Question: I implemented the following Silverlight app after seeing <URL>, here's my code:
'''
public partial class MainPage : UserControl
{
private Point lastMousePos = new Point();
private double zoom = 1;
private Point lastMouseLogicaPos = new Point();
private Point lastMouseViewPort = new Point();
private bool duringDrag = false;
private bool duringOpen = false;
private List<Dot> dots = new List<Dot>();
private bool addDot = false;
public MainPage()
{
InitializeComponent();
this.MouseMove += delegate(object sender, MouseEventArgs e)
{ this.lastMousePos = e.GetPosition(this.ZoomImage); };
ZoomImage.MouseWheel += new MouseWheelEventHandler(ZoomImage_MouseWheel);
this.ZoomImage.UseSprings = false;
}
private void ZoomImage_MouseWheel(object sender, MouseWheelEventArgs e)
{
double newzoom = zoom;
if (e.Delta > 0)
{ newzoom /= 1.3; }
else
{ newzoom *= 1.3; }
Point logicalPoint = this.ZoomImage.ElementToLogicalPoint(this.lastMousePos);
this.ZoomImage.ZoomAboutLogicalPoint(zoom / newzoom, logicalPoint.X, logicalPoint.Y);
zoom = newzoom;
e.Handled = true;
}
private void ZoomImage_MouseLeftButtonDown(object sender, System.Windows.Input.MouseButtonEventArgs e)
{
lastMouseLogicaPos = e.GetPosition(LayoutRoot);
lastMouseViewPort = this.ZoomImage.ViewportOrigin;
foreach (var dot in this.dots)
{ dot.LastMouseLogicPos = e.GetPosition(LayoutRoot); }
if (!this.addDot)
{ duringDrag = true; }
}
private void ZoomImage_MouseLeftButtonUp(object sender, System.Windows.Input.MouseButtonEventArgs e)
{
if (this.addDot)
{
Dot dot = new Dot(this.lastMouseLogicaPos.X, this.lastMouseLogicaPos.Y)
{ Name = "Dot" + (this.dots.Count + 1).ToString() };
this.dots.Add(dot);
this.DotCanvas.Children.Add(dot);
}
else
{ duringDrag = false; }
}
private void ZoomImage_MouseMove(object sender, System.Windows.Input.MouseEventArgs e)
{
if (duringDrag)
{
double zoomFactor = 1 / this.ZoomImage.ViewportWidth;
Point newPoint = lastMouseViewPort;
Point thisMouseLogicalPos = e.GetPosition(LayoutRoot);
newPoint.X += (lastMouseLogicaPos.X - thisMouseLogicalPos.X) / (this.ZoomImage.ActualWidth * zoomFactor);
newPoint.Y += (lastMouseLogicaPos.Y - thisMouseLogicalPos.Y) / (this.ZoomImage.ActualWidth * zoomFactor);
this.ZoomImage.ViewportOrigin = newPoint;
foreach (var dot in this.dots)
{
Point dotLogicPoint = this.ZoomImage.ElementToLogicalPoint(new Point(dot.X, dot.Y));
thisMouseLogicalPos = e.GetPosition(LayoutRoot);
dotLogicPoint.X -= (dot.LastMouseLogicPos.X - thisMouseLogicalPos.X) / ((1 / 1.8) * this.ZoomImage.ViewportWidth);
dotLogicPoint.Y -= (dot.LastMouseLogicPos.Y - thisMouseLogicalPos.Y) / (this.ZoomImage.ActualWidth * this.ZoomImage.ViewportWidth);
dot.X = (this.ZoomImage.LogicalToElementPoint(locLogicPoint).X);
dot.Y = (this.ZoomImage.LogicalToElementPoint(locLogicPoint).Y);
}
}
}
private void ZoomImage_ImageOpenSucceeded(object sender, System.Windows.RoutedEventArgs e)
{ duringOpen = true; }
private void ZoomImage_MotionFinished(object sender, System.Windows.RoutedEventArgs e)
{
if (duringOpen)
{ duringOpen = false; }
}
private void Button_Click(object sender, System.Windows.RoutedEventArgs e)
{
this.addDot = !this.addDot;
if (this.addDot)
{ this.btnAddDot.Content = "Click on Image"; }
else
{ this.btnAddDot.Content = "Add Dot"; }
}
}
'''
With this I can zoom and pan on a MultiScaleImage and add my custom Dot object to the DotCanvas canvas. Here's the XAML:
'''
<UserControl x:Class="DeepZoomSample.MainPage"
xmlns="http://schemas.microsoft.com/winfx/2006/xaml/presentation"
xmlns:x="http://schemas.microsoft.com/winfx/2006/xaml"
xmlns:d="http://schemas.microsoft.com/expression/blend/2008"
xmlns:mc="http://schemas.openxmlformats.org/markup-compatibility/2006"
mc:Ignorable="d"
d:DesignHeight="300" d:DesignWidth="400" Width="800" Height="600">
<Grid x:Name="LayoutRoot" Background="Black" Margin="0,0,-98,-86">
<MultiScaleImage x:Name="ZoomImage" Source="GeneratedImages/dzc_output.xml"
Margin="8,8,0,0" MouseLeftButtonDown="ZoomImage_MouseLeftButtonDown"
MouseLeftButtonUp="ZoomImage_MouseLeftButtonUp" MouseMove="ZoomImage_MouseMove" ImageOpenSucceeded="ZoomImage_ImageOpenSucceeded"
MotionFinished="ZoomImage_MotionFinished" Height="584" VerticalAlignment="Top" HorizontalAlignment="Left" Width="784"/>
<Canvas x:Name="DotCanvas" HorizontalAlignment="Left" Height="584" Margin="8" VerticalAlignment="Top" Width="784" MouseLeftButtonUp="LocationCanvas_MouseLeftButtonUp"/>
<Button x:Name="btnAddDot" Content="Add Location" HorizontalAlignment="Right" Height="44" Margin="0,0,24,24" VerticalAlignment="Bottom" Width="112" Click="Button_Click"/>
</Grid>
'''
Now, the problem is that, since the Dots are placed in a canvas that's over the MultiScateImage (ZoomImage object) when I pan and zoom the Dots will stay in their respective place over the canvas. This code has some missed tries trying to keep the Dots on place while the image is panning and zooming.
Here's an image of the app, the blue dots around are my custom Dot object:

The main question is, how can I keep the Dots in their relative place over the image while the user zooms and pans.
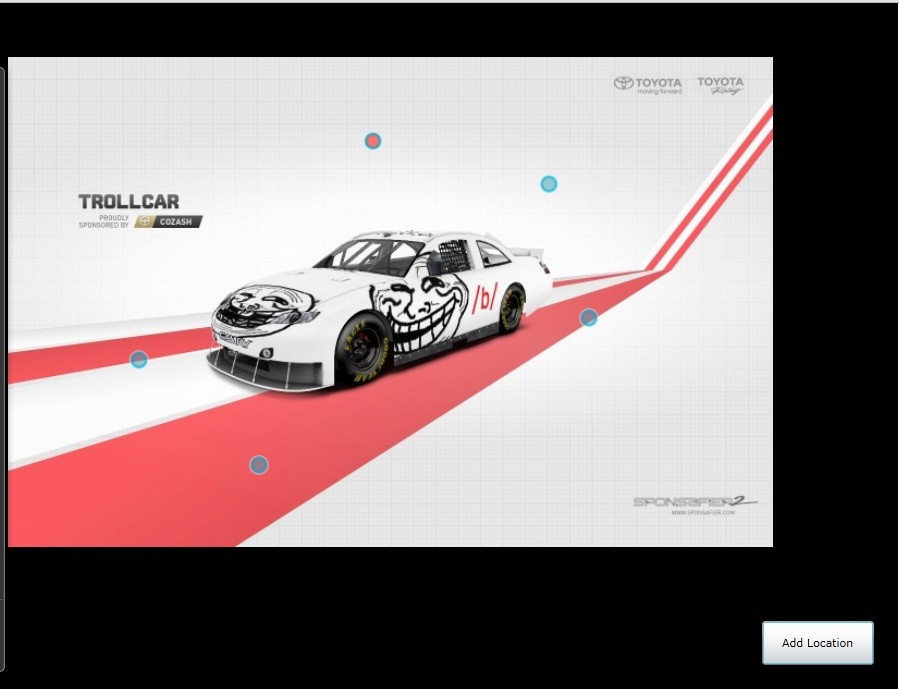
Answer: It is tricky but definitely can be done, I recently did the same for a similar application. I won't lie, it took me several hours to get it working, so prepare for some headscratching.
There are basically two things involved:
Math is your friend here. You will have to create some methods that transpose the multiScaleImage-based coordinates to your canvas (i.e. the viewport) coordinates.
First, you'll have to understand in depth ViewPortOrigin and ViewPortWidth (<URL>.
To point you towards the solution: you will have to subtract viewPortOrigin and multiply/divide by viewPortWidth. If you are patient (and lucky ;-) ) tonight I'll look at my project and post some code, but it's good if you really understand those parameters -otherwise it will be tricky to debug and troubleshoot.
Something that helped me a lot understanding what was going on was to put some textblocks around and display viewportWidth/Origin/etc. all the time while navigating the multiscaleImage.
edit: you are lucky, I remembered this -so here is some code that should help. Again, I suggest you don't just copy & paste without understanding as you won't get that far.
'''
private Point CanvasToDeepZoom(MultiScaleImage msi, Point absoluteInsideCanvas)
{
// the only non-logical (to me) step: viewportOrigin.Y must be multiplied by the aspectRatio
var ViewportHeight = msi.ViewportWidth * msi.AspectRatio * msi.ActualHeight / msi.ActualWidth;
var relativeToCanvas = new Point(
absoluteInsideCanvas.X / msi.ActualWidth,
absoluteInsideCanvas.Y / msi.ActualHeight);
return new Point(
msi.ViewportOrigin.X + msi.ViewportWidth * relativeToCanvas.X,
msi.ViewportOrigin.Y * msi.AspectRatio + ViewportHeight * relativeToCanvas.Y);
}
private Point DeepZoomToCanvas(MultiScaleImage msi, Point relativeInsideDeepZoom)
{
var ViewportHeight = msi.ViewportWidth * msi.AspectRatio * msi.ActualHeight / msi.ActualWidth;
var relativeToCanvas = new Point(
(relativeInsideDeepZoom.X - msi.ViewportOrigin.X) / msi.ViewportWidth,
(relativeInsideDeepZoom.Y - msi.ViewportOrigin.Y * msi.AspectRatio) / ViewportHeight);
return new Point(
relativeToCanvas.X * msi.ActualWidth,
relativeToCanvas.Y * msi.ActualHeight);
}
'''
The basic idea is to loop a 0 seconds-long animation that keeps updating your points position for the whole duration of the zoom/pan (1.5 seconds if I remember correctly).
the technique is explained very well <URL>. In that blog you will also find other useful resources for your particular problem.